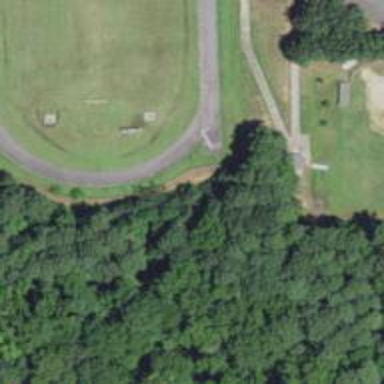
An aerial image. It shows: Athletics track located in leisure land area.